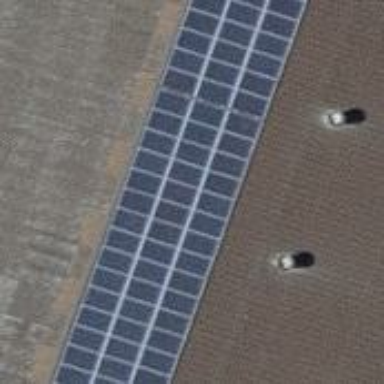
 consisting of solar photovoltaic panels."